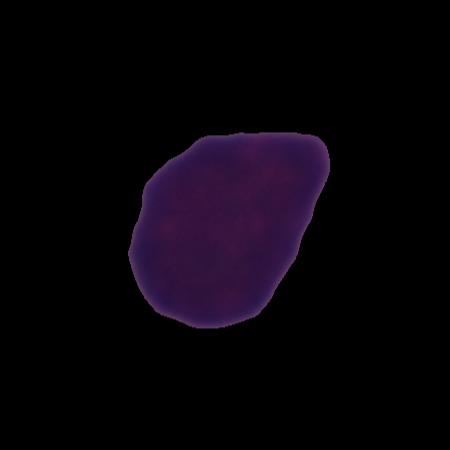
Label: healthy